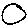
Label: circle